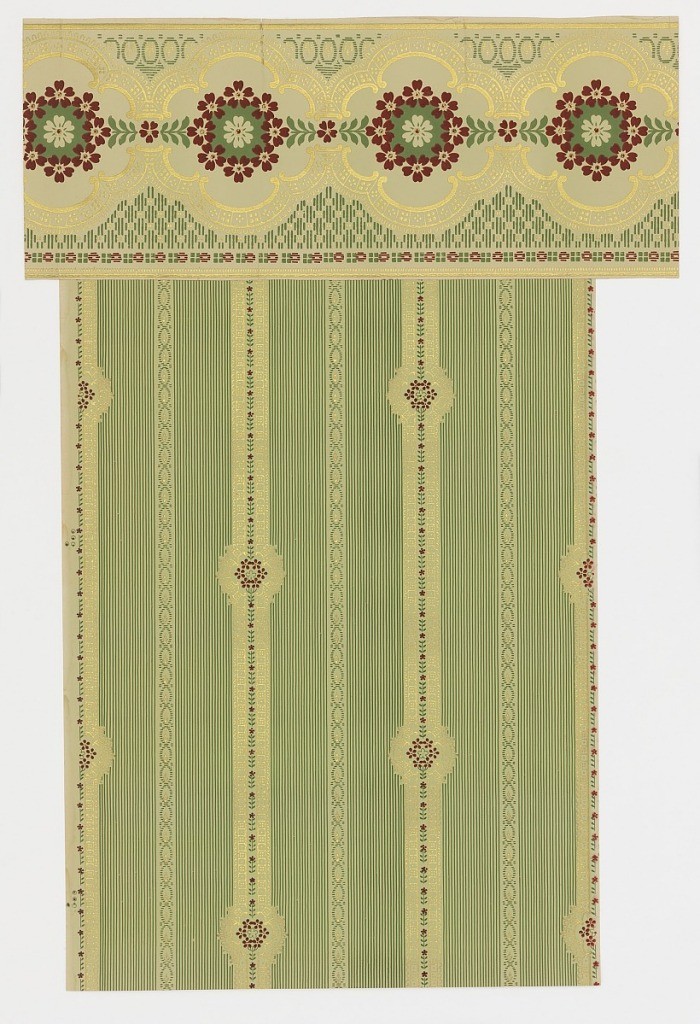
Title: Sidewall
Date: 1900–1920
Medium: Machine-printed
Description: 1972-39-15-a/c: Center flower with surround of red flowers, with e...;     1972-39-1-a/c: Floral stripe design with small-scale red flowers ...